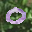
Label: 0